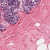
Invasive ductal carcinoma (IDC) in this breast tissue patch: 0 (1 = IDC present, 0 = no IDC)